Aerial crown-view tile of a tropical tree (Barro Colorado Island, Panama), acquired 20240813:
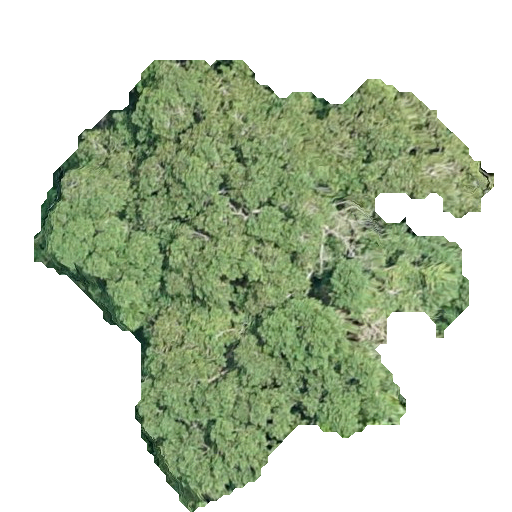
Species: Calophyllum longifolium
GBIF accepted scientific name: Calophyllum longifolium
Crown area: 187.638 m²